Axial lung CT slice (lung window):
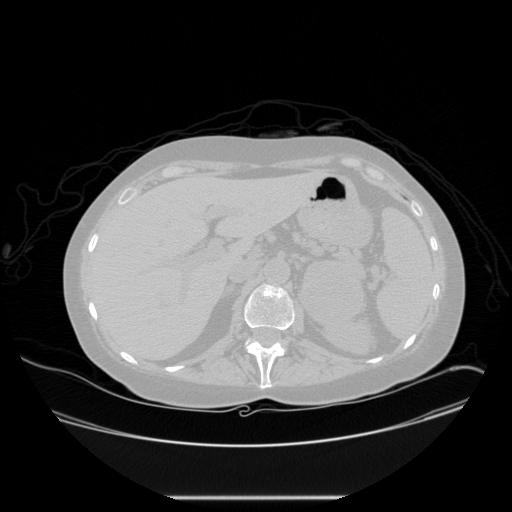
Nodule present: no